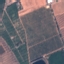
Land use / land cover: PermanentCrop